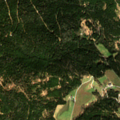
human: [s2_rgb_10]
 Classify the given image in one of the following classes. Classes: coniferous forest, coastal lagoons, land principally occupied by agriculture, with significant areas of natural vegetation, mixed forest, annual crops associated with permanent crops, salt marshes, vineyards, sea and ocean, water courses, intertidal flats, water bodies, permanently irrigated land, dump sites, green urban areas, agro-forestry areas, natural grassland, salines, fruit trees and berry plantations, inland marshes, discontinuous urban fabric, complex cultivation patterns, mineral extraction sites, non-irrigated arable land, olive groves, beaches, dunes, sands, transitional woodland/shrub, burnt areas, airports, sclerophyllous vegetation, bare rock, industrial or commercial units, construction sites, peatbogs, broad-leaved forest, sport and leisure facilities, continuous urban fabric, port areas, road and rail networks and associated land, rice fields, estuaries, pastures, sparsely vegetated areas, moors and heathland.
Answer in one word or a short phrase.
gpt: pastures, coniferous forest, mixed forest